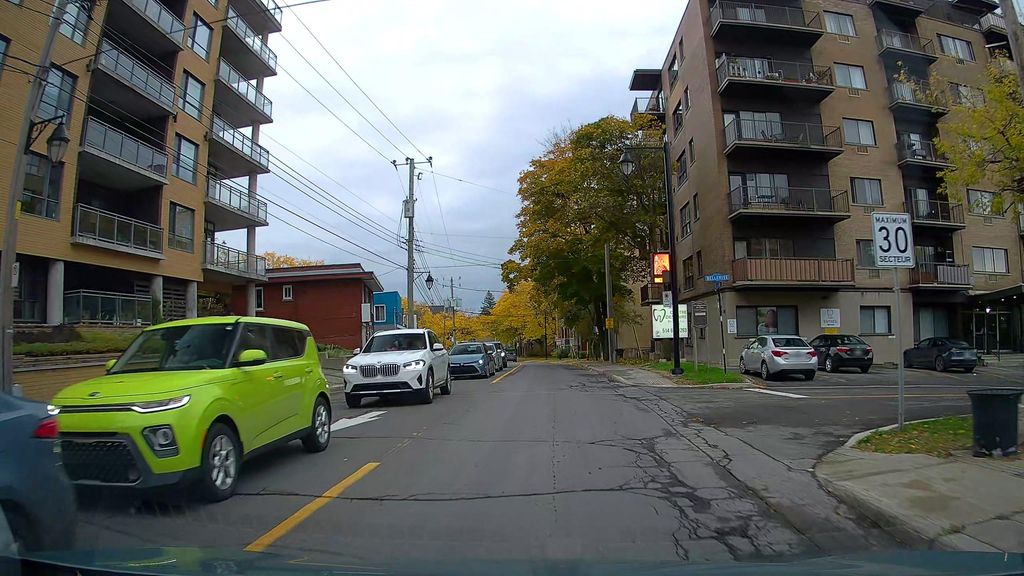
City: montreal